Question:
Query:
'''
SELECT DISTINCT
CREATEDBY, PITCHES, [COUNT], REVENUE, ORD
FROM
@TEMPMAILER
CROSS APPLY
(VALUES ('Total Active', CNTACTIVE, TOTALREVACT, 0),
('In Suspect', CNTSUSPECT, TOTALREVS, 1),
('In Prospect', CNTPROSPECT, TOTALREVP, 2),
('In Approach', CNTAPPROACH, TOTALREVA, 3),
('In Negotiation', CNTNEGO, TOTALREVN, 4),
('In Closure', CNTCLOSURE, TOTALREVC, 5),
('In Order', CNTORDER, TOTALREVO, 6)) V (PITCHES,[COUNT], REVENUE, ORD)
'''
I want data to come in 2nd form as in the image without using cross apply.
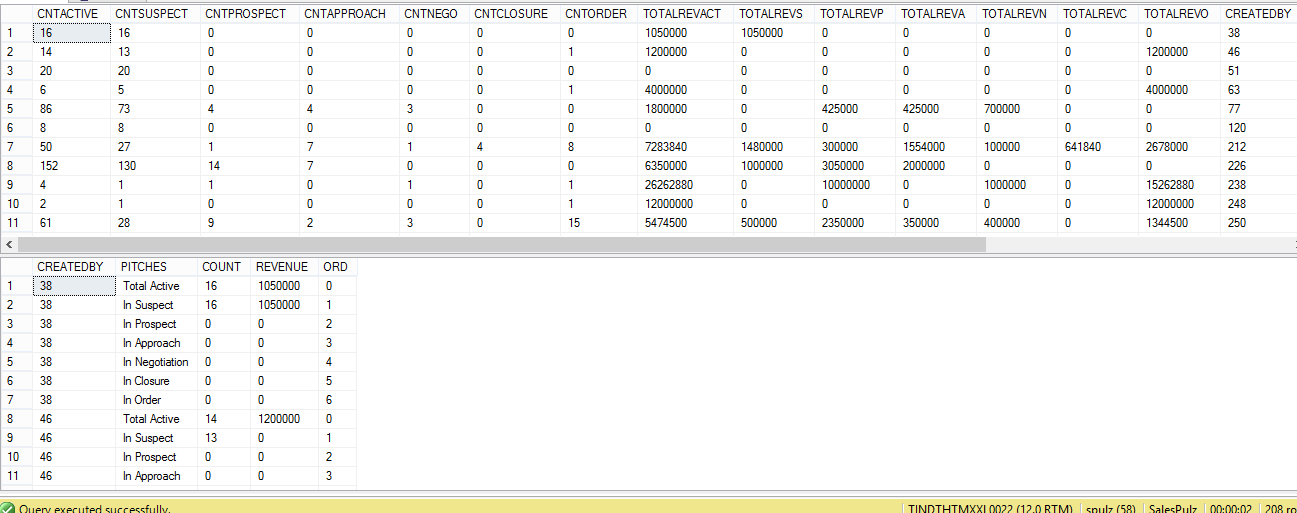
Answer: You don't give any reason for wanting to avoid 'CROSS APPLY'.
I'm assuming this is because your current query doesn't work in 2005 and you have come to the incorrect conclusion that this is the fault of the 'APPLY'. The reason your query doesn't work in 2005 is beacuse of the 'VALUES' not the 'APPLY'.
This will work in 2005.
'''
SELECT DISTINCT CREATEDBY,
PITCHES,
[COUNT],
REVENUE,
ORD
FROM @TEMPMAILER
CROSS APPLY (SELECT 'Total Active',CNTACTIVE,TOTALREVACT,0 UNION ALL
SELECT 'In Suspect',CNTSUSPECT,TOTALREVS,1 UNION ALL
SELECT 'In Prospect',CNTPROSPECT,TOTALREVP,2 UNION ALL
SELECT 'In Approach',CNTAPPROACH,TOTALREVA,3 UNION ALL
SELECT 'In Negotiation',CNTNEGO,TOTALREVN,4 UNION ALL
SELECT 'In Closure',CNTCLOSURE,TOTALREVC,5 UNION ALL
SELECT 'In Order',CNTORDER,TOTALREVO,6
)V(PITCHES,[COUNT],REVENUE,ORD)
'''